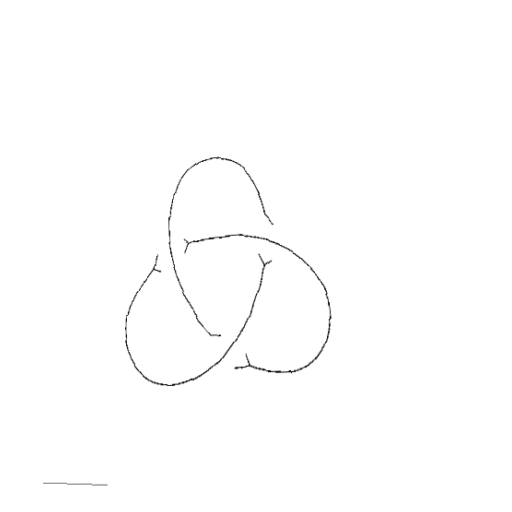
Crossing number: 3